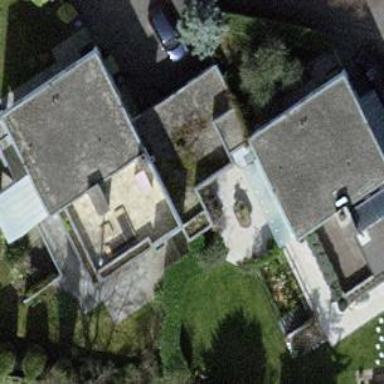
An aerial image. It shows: Garage.